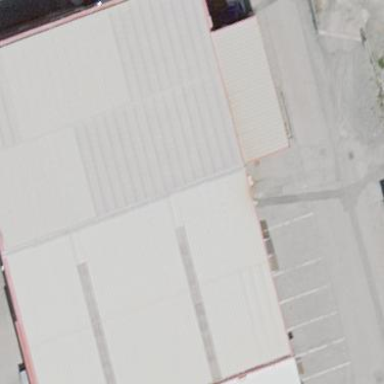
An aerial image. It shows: Industrial building.